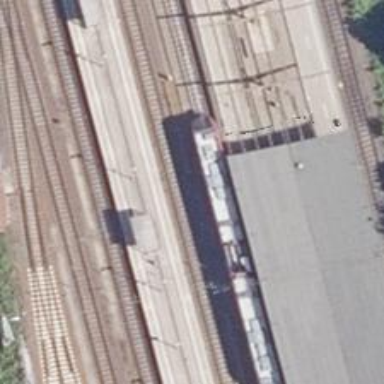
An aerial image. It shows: Close-up of railway platform edge.